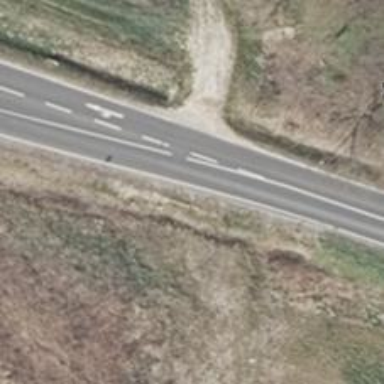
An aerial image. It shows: Secondary road with asphalt surface.